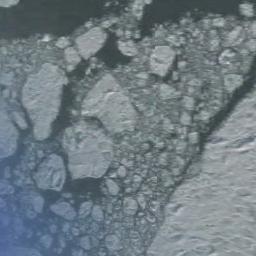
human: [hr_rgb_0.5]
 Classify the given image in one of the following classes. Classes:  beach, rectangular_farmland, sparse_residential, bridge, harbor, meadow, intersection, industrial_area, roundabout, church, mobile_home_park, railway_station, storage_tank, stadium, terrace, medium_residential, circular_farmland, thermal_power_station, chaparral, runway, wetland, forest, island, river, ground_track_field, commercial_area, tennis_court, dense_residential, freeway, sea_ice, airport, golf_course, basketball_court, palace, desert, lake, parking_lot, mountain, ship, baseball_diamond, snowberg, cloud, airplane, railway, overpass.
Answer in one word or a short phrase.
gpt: sea_ice